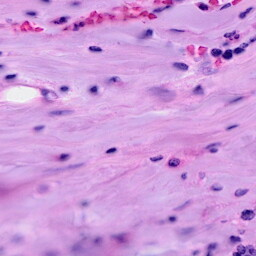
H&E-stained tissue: Breast